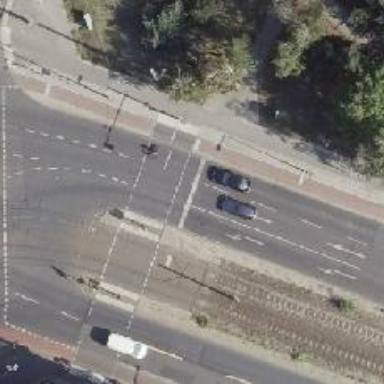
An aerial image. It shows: Secondary road with asphalt surface and cycle track on the right.